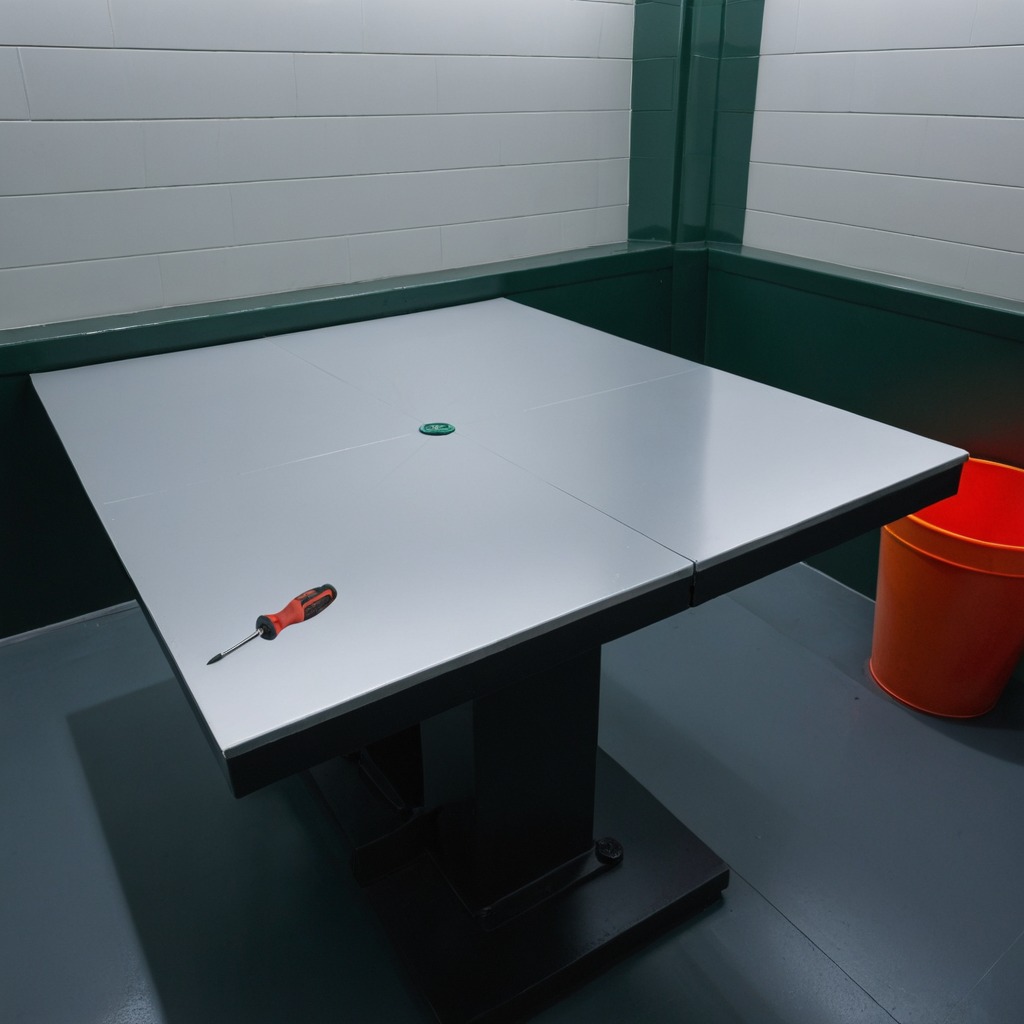
A screwdriver is lying on a clean empty table in a railway signal maintenance room.